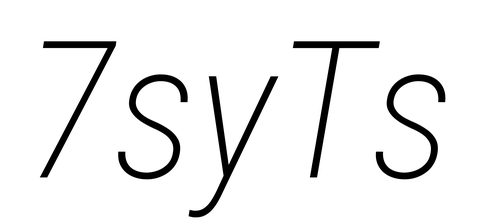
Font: Roboto-Italic_Condensed_ExtraLight_Italic